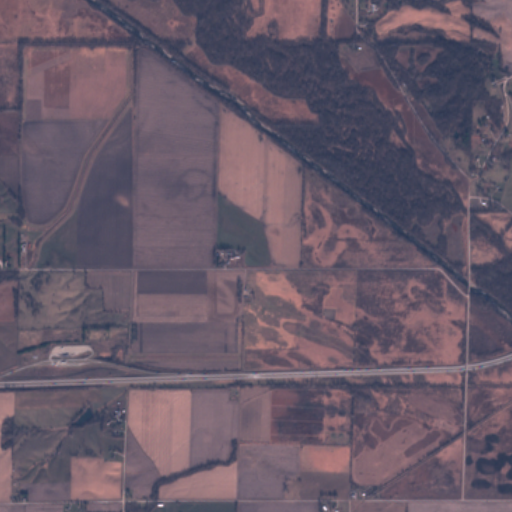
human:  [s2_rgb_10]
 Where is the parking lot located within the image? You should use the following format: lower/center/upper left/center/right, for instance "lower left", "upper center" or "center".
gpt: The parking lot is located in the lower left of the image.
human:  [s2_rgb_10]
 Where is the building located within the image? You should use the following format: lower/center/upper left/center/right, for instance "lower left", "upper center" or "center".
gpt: The building is located in the lower left of the image.
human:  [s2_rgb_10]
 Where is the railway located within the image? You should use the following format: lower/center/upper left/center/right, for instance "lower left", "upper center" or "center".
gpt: The railway is located in the lower left of the image.
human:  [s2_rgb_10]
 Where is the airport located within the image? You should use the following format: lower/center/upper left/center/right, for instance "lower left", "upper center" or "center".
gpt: There is no airport in the image.